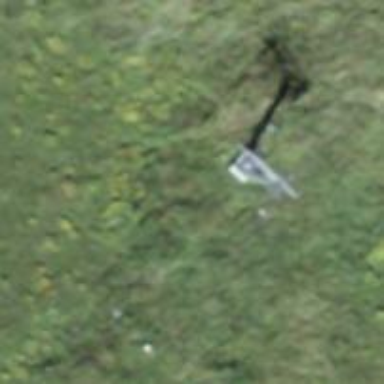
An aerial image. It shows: Pylon used for aerialway.